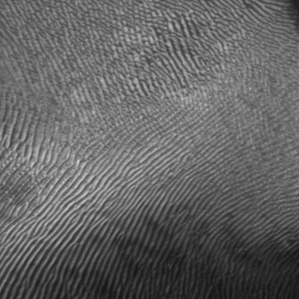
Label: frost